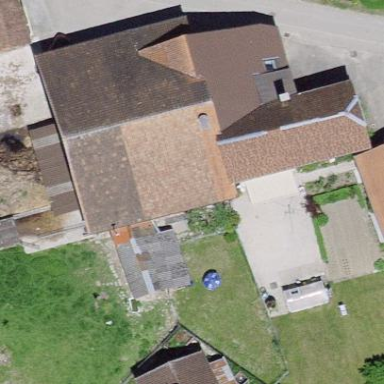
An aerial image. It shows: Farm building.